Question: What should I do to avoid program to self-loop through all keyboard buffer?
I don't know very well how low-level read() function operates, but obviously it is like on a separate non-blocking thread which I can not force to stop it to receive more than I want.
For example in the below code I simply want to force the user to enter 4 characters via keyboard in terminal. But due to '
' line feed, even when entered "123"+[enter] , the ret=read(0,buffer,4) returns 4 not 3...thus the while loop condition validates and the program enters the loop, though it shouldnt..Besides ret still gets value of 4 even when entered "1234"+[enter]...but this time meets the second problem,the while loop executes twice, thus prompting two consecutive lines of "Enter text:"...
Could you please help solve how to correctly organize the code to avoid further processing of keyboard buffer reads? as well as how to overcome "123"+[enter]=4 characters wrong evaluation?
Thnx
NOTE: if you observe the output image, please note that when entered 3 chars like "123" and "456" they are reprinted, indicating that entered inside the while-loop(although, shouldnt have)..and the second problem can be observed when entered "1234" and "7898"...they are still reprinted showing we're inside loop- that is OK...but there shouldn't be double prompts of "Enter text:" printed...they should be single lines..shows the read function somehow iterates once more over the loop, for the extra line-feed character-[enter key]... And when several chars entered, the loop shouldnt run for each input of 4 chars length, multiple times.
This is the code:
'''
#include <stdio.h>
#include <stdlib.h>
#include <unistd.h>
#include <string.h>
#define BUFSIZE 1000
unsigned char end=0;
int main(int argc, char const *argv[])
{
char *buffer=(char*)malloc(sizeof(char)*BUFSIZE);
char inp,*bptr=buffer;
int ret;
for(;;)
{
printf("Enter text :
");
/* READ automatically enters this loop even when bytes read are
more than 4, and it does it for each 4 next character in keyboard buffer
*/
while((ret=read(0,buffer,4))==4)
{
if( !strcmp(bptr,"1111") || ret<0 )
{
end=1;
break;
}
else {
for(int n=0;*(bptr+n) && *(bptr+n)!='
' && n<=ret;n++)
{
putchar(*(bptr+n));
}
putchar('
');
buffer=bptr;
break;
}
}
/* end of while loop */
if(end)
{printf("End!");break;};
}
return 0;
}
'''
Screen-shot program-output:

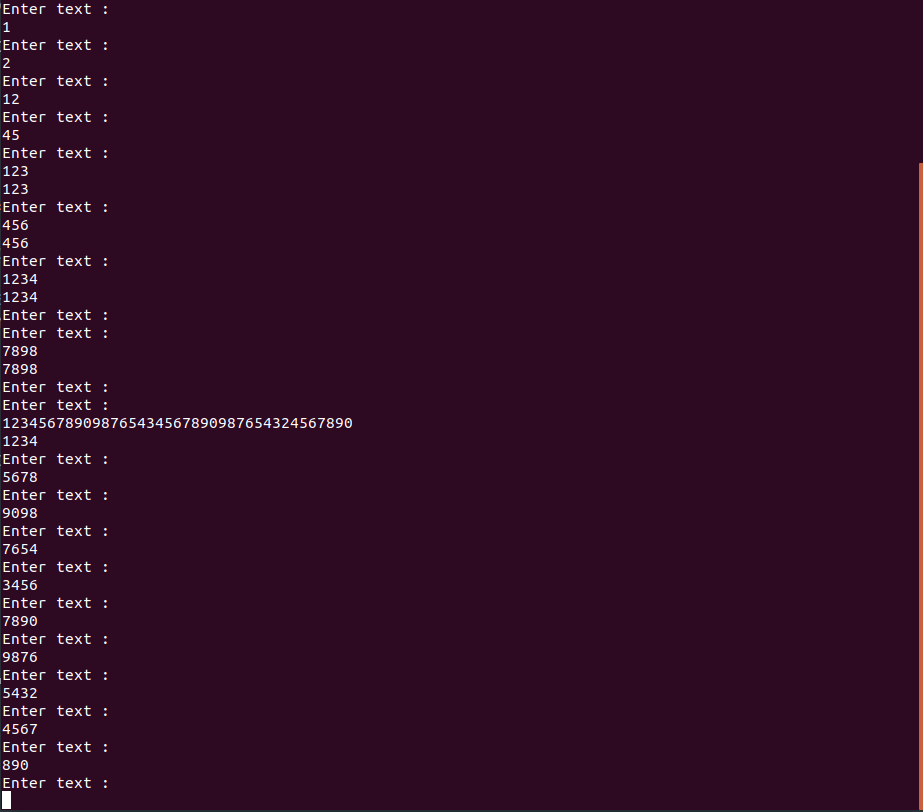
Answer: There's lots of ways to do this, but if you really want to use read, you can copy the contents of the buffer filled by read to a second buffer something like so:
'''
char tempbuf[4];
int index = 0;
while((ret=read(0,buffer,4))==4)
{
index = index % 4;
for( int i = 0; i < 4; i++ )
{
if(!isspace( buffer[i]) // or if(buffer[i] != '
')
tempbuf[++index] =buffer[i];
}
if( !strcmp(tempbuf,"1111") || ret<0 )
{
end=1;
break;
}
else {
for(int n=0;*(bptr+n) && *(bptr+n)!='
' && n<=ret;n++)
{
putchar(*(bptr+n));
}
putchar('
');
buffer=bptr;
break;
}
}
/* end of while loop */
if(end)
{printf("End!");break;};
}
'''